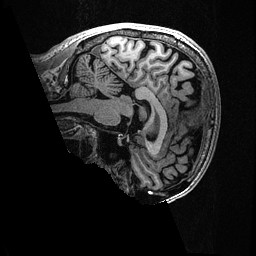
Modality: T1w
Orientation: sagittal
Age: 48
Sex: male
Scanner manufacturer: ge
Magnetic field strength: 3 T
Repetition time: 0.006952 s
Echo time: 0.00292 s